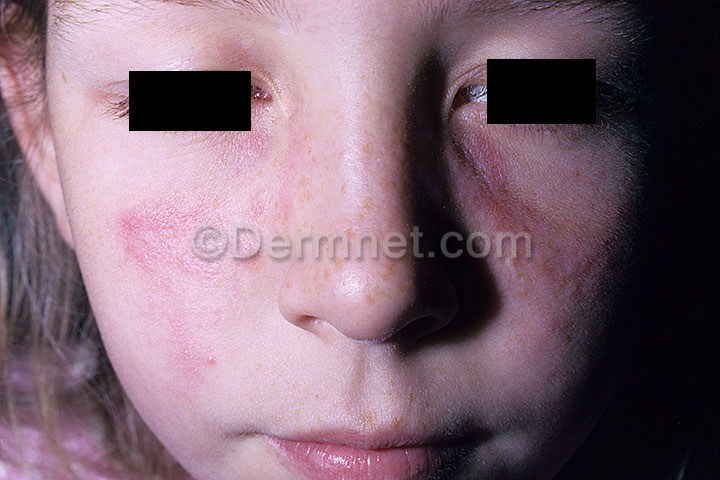
Disease: Lupus and other Connective Tissue diseases